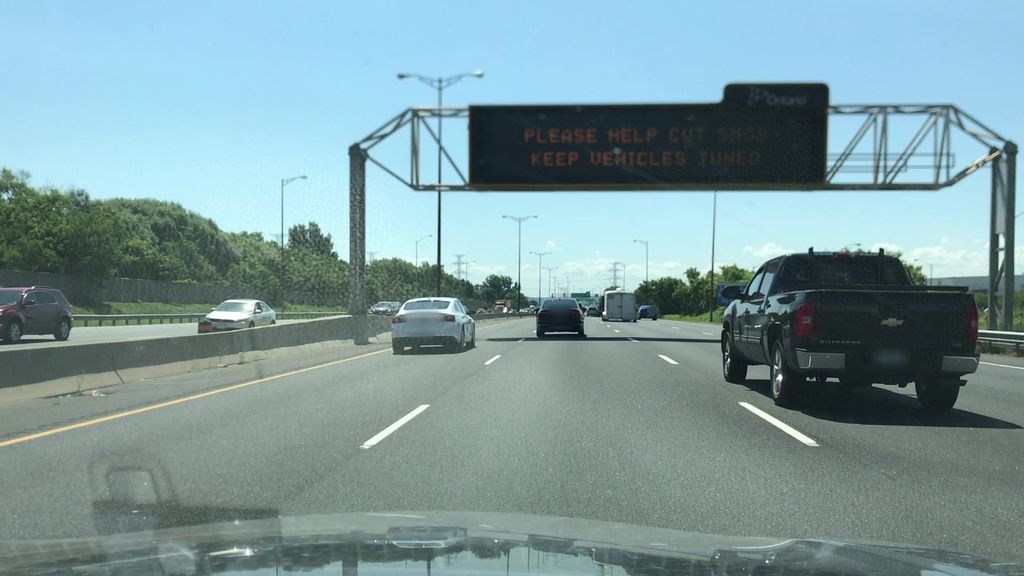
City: hamilton